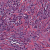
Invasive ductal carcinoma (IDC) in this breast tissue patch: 1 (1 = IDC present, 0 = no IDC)